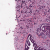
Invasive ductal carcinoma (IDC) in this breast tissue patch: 1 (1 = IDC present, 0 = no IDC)